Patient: sex M, age 62
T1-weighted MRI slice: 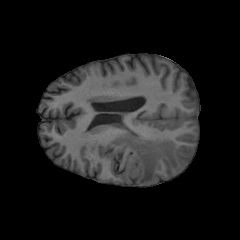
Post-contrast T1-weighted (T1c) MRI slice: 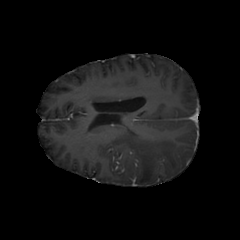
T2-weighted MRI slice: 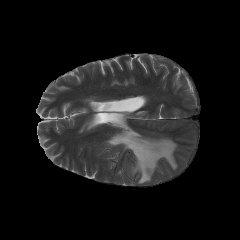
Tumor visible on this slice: yes
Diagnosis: Glioblastoma, IDH-wildtype
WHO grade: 4